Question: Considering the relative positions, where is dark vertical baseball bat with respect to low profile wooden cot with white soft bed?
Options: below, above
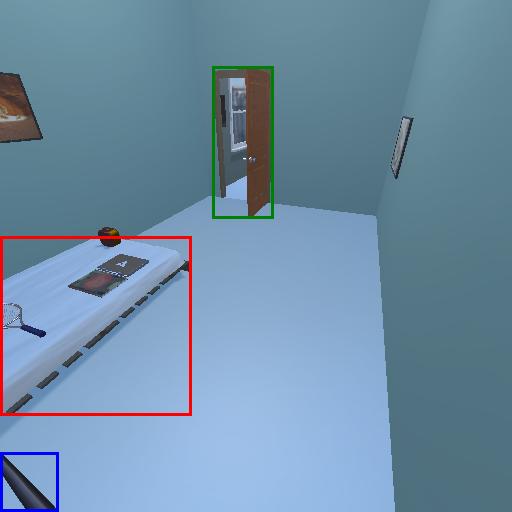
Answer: below